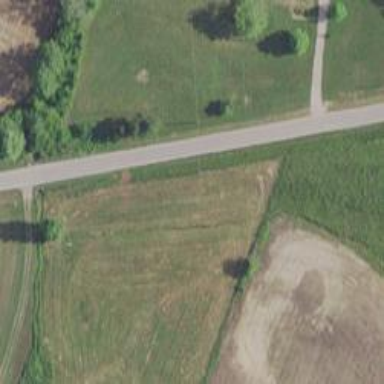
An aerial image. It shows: Secondary road.